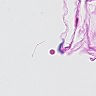
Metastatic tissue present: no